Interaction volume radius: 5 \u00c5
Interaction volume height: 15 \u00c5
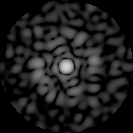
Disorder parameter: 0.8345